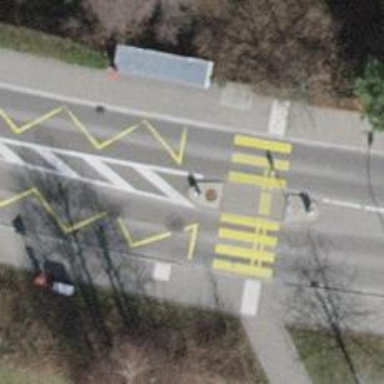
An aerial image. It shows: Public transport stop position.